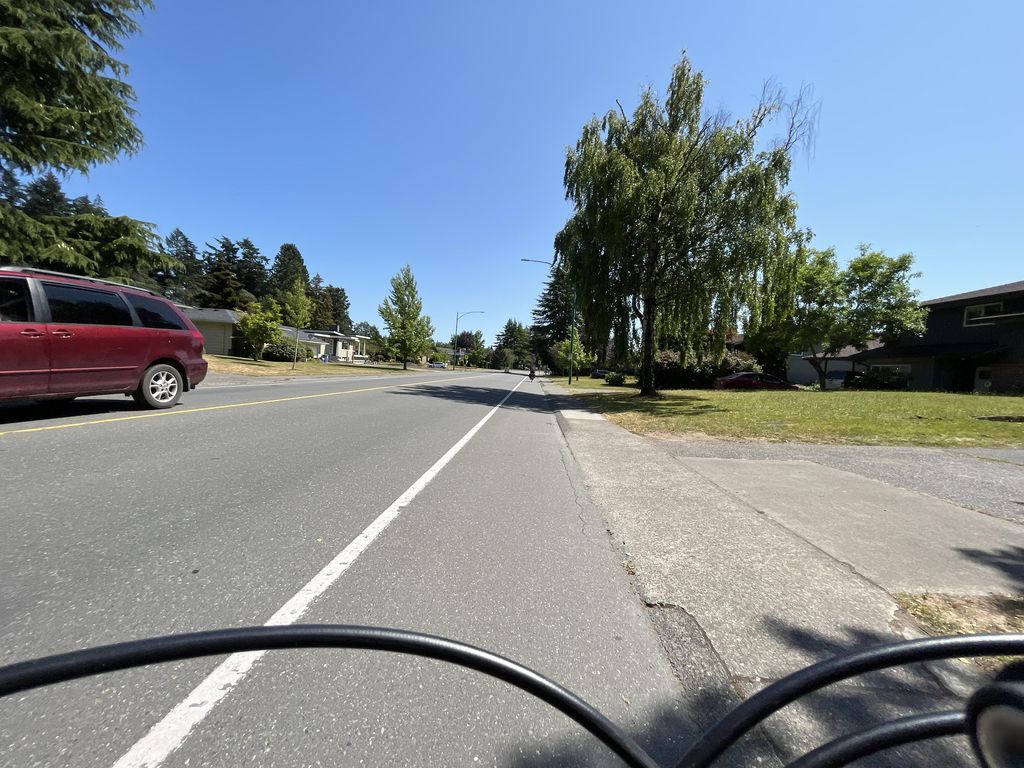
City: victoria